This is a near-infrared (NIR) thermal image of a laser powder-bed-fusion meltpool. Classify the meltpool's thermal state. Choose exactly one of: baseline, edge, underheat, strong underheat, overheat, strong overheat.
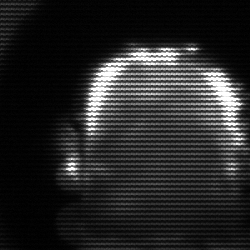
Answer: baseline